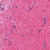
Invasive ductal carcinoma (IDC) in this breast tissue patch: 0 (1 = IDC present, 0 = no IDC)